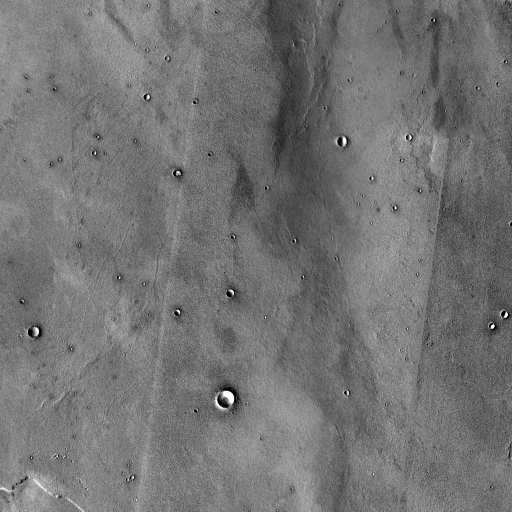
Crater classes present: Background, Other